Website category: book
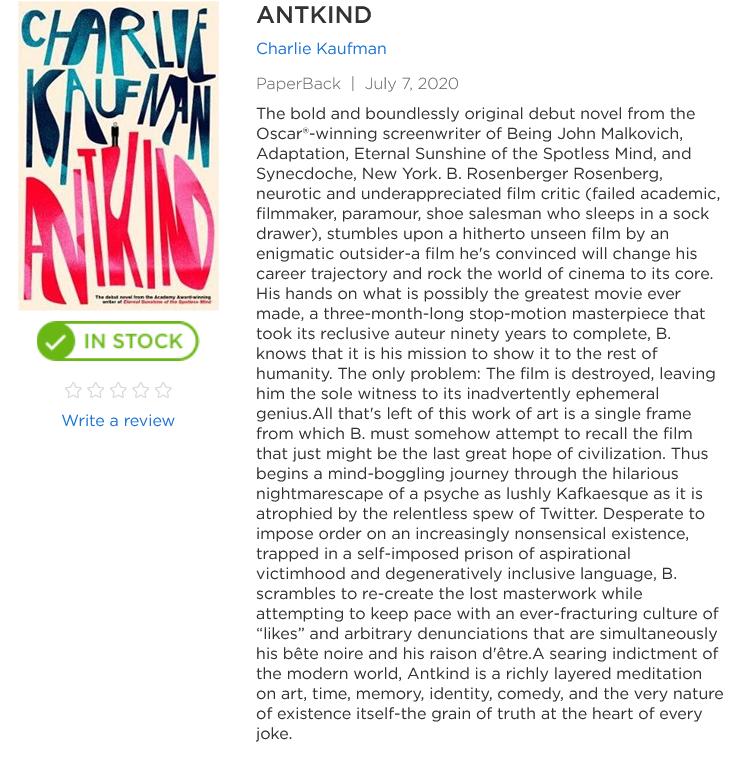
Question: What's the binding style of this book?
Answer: PaperBack

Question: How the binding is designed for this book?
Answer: PaperBack

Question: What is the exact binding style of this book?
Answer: PaperBack

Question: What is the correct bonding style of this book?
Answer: PaperBack

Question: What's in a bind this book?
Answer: PaperBack

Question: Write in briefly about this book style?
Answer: PaperBack

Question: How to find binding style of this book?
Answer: PaperBack

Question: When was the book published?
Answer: July 7, 2020

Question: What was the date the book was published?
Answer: July 7, 2020

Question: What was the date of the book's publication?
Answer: July 7, 2020

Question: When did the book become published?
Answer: July 7, 2020

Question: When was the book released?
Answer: July 7, 2020

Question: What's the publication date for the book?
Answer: July 7, 2020